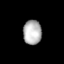
Tissue: lung
Cell type: T cells
Senescence score: 0.1892
Nuclear area (px): 442
Mean DAPI intensity: 179.493